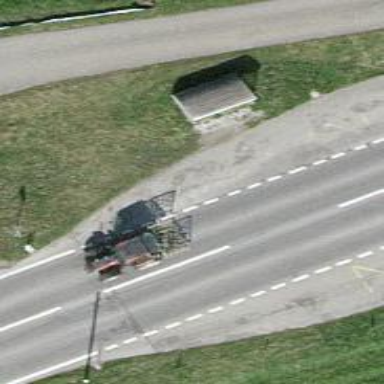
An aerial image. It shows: Bus stop with shelter. It is platform for public transport.